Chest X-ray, PA view. Patient: 32 years old, sex F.
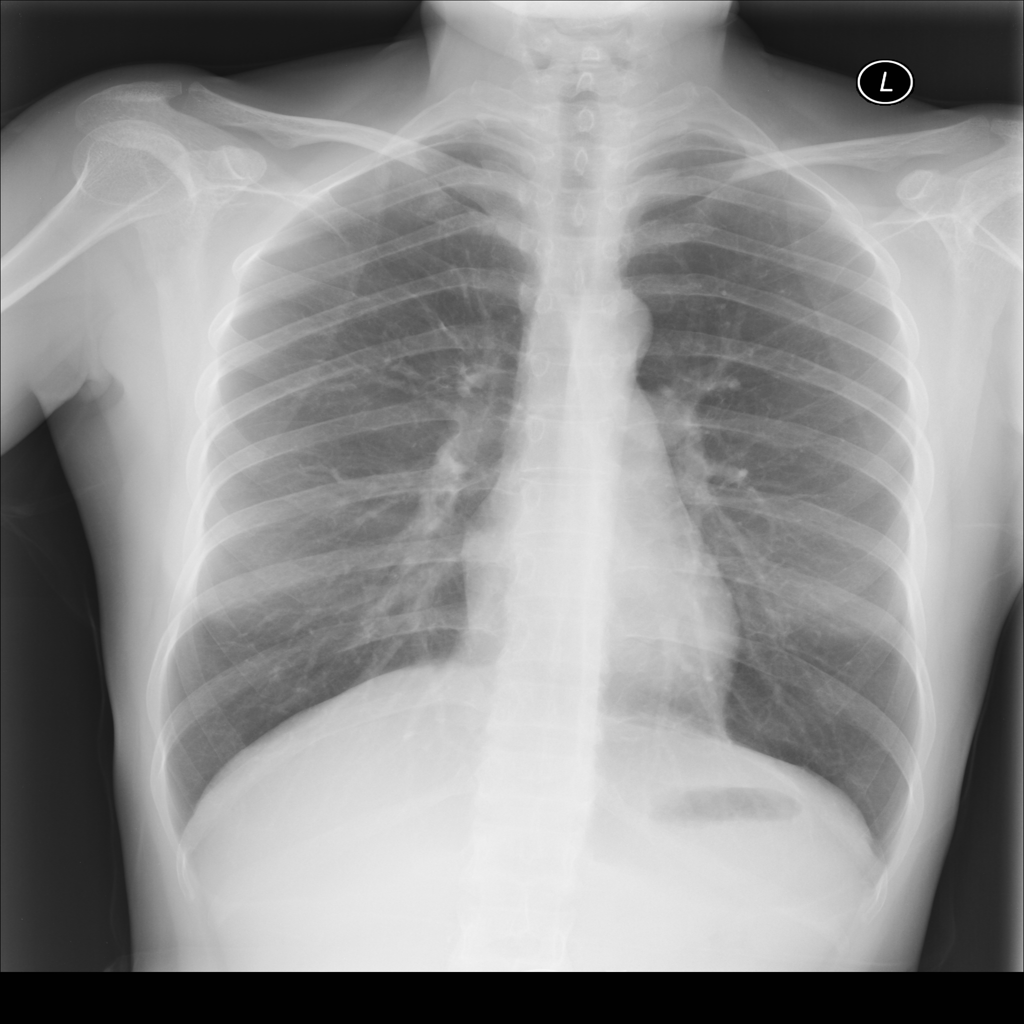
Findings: No Finding